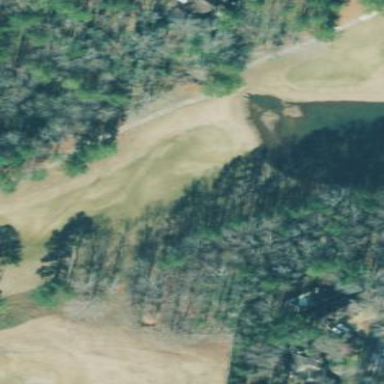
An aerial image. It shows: Scenic view of water hazard on golf course. The natural water feature adds beauty to the landscape.